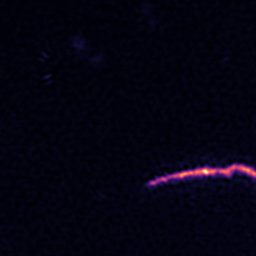
Label: Super-resolution ER image